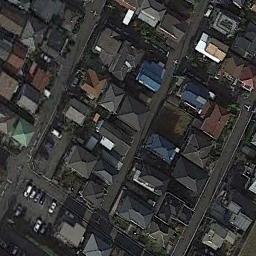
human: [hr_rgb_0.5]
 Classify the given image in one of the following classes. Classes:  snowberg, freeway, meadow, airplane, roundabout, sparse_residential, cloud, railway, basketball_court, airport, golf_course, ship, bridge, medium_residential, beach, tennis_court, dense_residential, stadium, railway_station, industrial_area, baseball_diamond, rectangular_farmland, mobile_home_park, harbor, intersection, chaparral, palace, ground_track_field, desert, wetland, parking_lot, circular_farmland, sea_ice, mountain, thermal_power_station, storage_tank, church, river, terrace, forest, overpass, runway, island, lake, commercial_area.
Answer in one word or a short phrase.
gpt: dense_residential